Question: I've been trying to mimic this image in HTML/CSS with no luck (can't get it to look similar).

I've tried working with this site <URL> but I can't get the output to mimic it.
Here is an attempt on jsfiddle - <URL>
Here is the code I currently have:
'''
<div id="bar"></div>
#bar {
width: 600px;
height: 30px;
background: -moz-linear-gradient(top, rgba(185,185,185,0.25) 0%, rgba(185,185,185,0.25) 96%, rgba(185,185,185,0.19) 100%); /* FF3.6+ */
background: -webkit-gradient(linear, left top, left bottom, color-stop(0%,rgba(185,185,185,0.25)), color-stop(96%,rgba(185,185,185,0.25)), color-stop(100%,rgba(185,185,185,0.19))); /* Chrome,Safari4+ */
background: -webkit-linear-gradient(top, rgba(185,185,185,0.25) 0%,rgba(185,185,185,0.25) 96%,rgba(185,185,185,0.19) 100%); /* Chrome10+,Safari5.1+ */
background: -o-linear-gradient(top, rgba(185,185,185,0.25) 0%,rgba(185,185,185,0.25) 96%,rgba(185,185,185,0.19) 100%); /* Opera 11.10+ */
background: -ms-linear-gradient(top, rgba(185,185,185,0.25) 0%,rgba(185,185,185,0.25) 96%,rgba(185,185,185,0.19) 100%); /* IE10+ */
background: linear-gradient(to bottom, rgba(185,185,185,0.25) 0%,rgba(185,185,185,0.25) 96%,rgba(185,185,185,0.19) 100%); /* W3C */
filter: progid:DXImageTransform.Microsoft.gradient( startColorstr='#40b9b9b9', endColorstr='#30b9b9b9',GradientType=0 ); /* IE6-9 */
}
'''
Any advice would be greatly appreciated.
thx
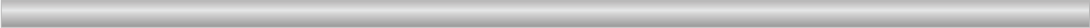
Answer: I'd recommend <URL> to generate CSS gradients. Your code seem to be missing the middle stop somehow.
'''
background: rgba(181,181,181,1);
background: -moz-linear-gradient(top, rgba(181,181,181,1) 0%, rgba(255,255,255,1) 48%, rgba(184,184,184,1) 100%);
background: -webkit-gradient(left top, left bottom, color-stop(0%, rgba(181,181,181,1)), color-stop(48%, rgba(255,255,255,1)), color-stop(100%, rgba(184,184,184,1)));
background: -webkit-linear-gradient(top, rgba(181,181,181,1) 0%, rgba(255,255,255,1) 48%, rgba(184,184,184,1) 100%);
background: -o-linear-gradient(top, rgba(181,181,181,1) 0%, rgba(255,255,255,1) 48%, rgba(184,184,184,1) 100%);
background: -ms-linear-gradient(top, rgba(181,181,181,1) 0%, rgba(255,255,255,1) 48%, rgba(184,184,184,1) 100%);
background: linear-gradient(to bottom, rgba(181,181,181,1) 0%, rgba(255,255,255,1) 48%, rgba(184,184,184,1) 100%);
filter: progid:DXImageTransform.Microsoft.gradient( startColorstr='#b5b5b5', endColorstr='#b8b8b8', GradientType=0 );
'''
<URL>